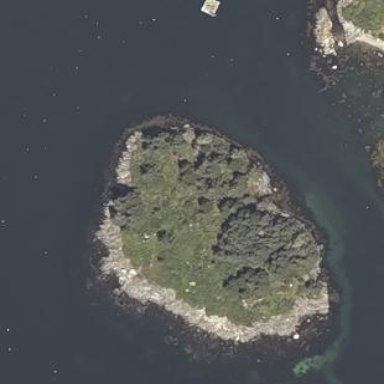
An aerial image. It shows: Islet along the coastline.